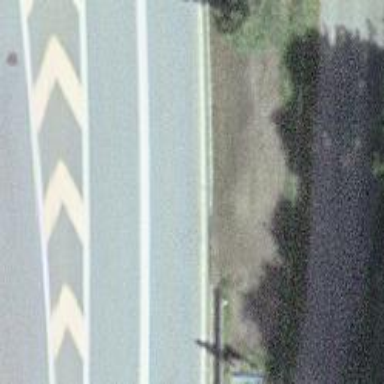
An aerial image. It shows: Primary road with asphalt surface.